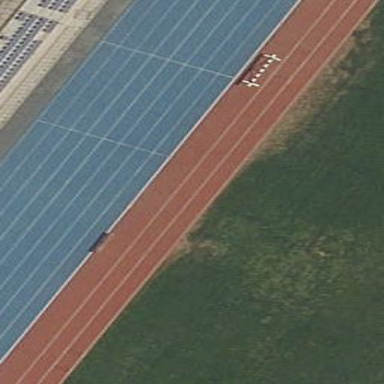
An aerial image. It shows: Athletic track located in leisure land area.